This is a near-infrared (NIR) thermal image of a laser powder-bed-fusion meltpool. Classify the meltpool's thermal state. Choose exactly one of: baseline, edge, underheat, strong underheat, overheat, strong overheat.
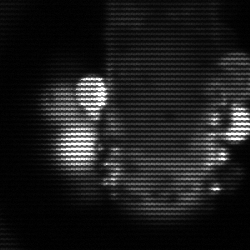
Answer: strong underheat